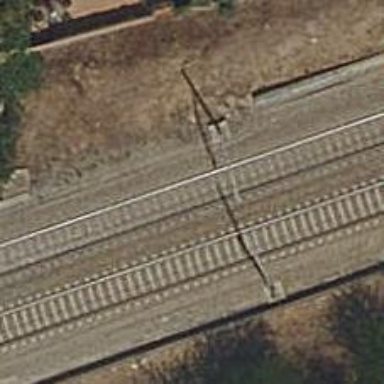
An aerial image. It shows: Railway with electrified contact lines.